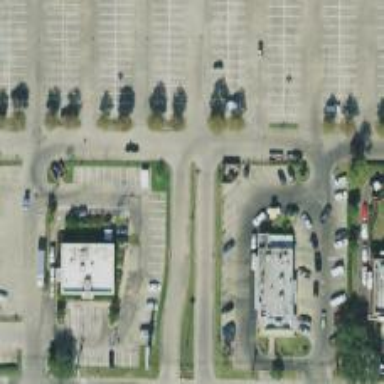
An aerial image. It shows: Parking space.